Question:
In the LinkedIn App While I click the '"in"' icon it will open a menu and show the LinkedIn Today & Recent updates. Like these it is Possible in 'Jquery Mobile'.
Can any one help me how to do this in 'Jquery Mobile' .
Thanks in Advance.
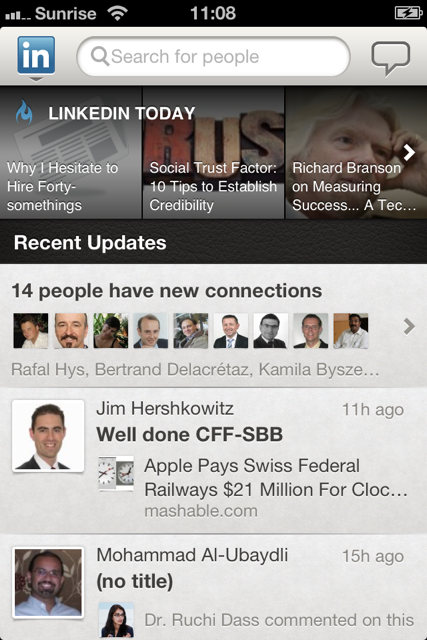
Answer: Script :
'''
<script>
$('#viewMeButton').click(function() {
$('#viewMe').toggle();
});
</script>
'''
HTML:
'''
<a href="#" id="viewMeButton">
<div id="viewMe">
<div class="ui-grid-c">
<div class="ui-block-a">
<img src="your path" /> or
<span>Name 1</span>
</div>
<div class="ui-block-a">
<img src="your path" /> or
<span>Name 2</span>
</div>
</div>
</div>
'''